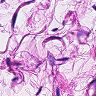
Metastatic tissue present: no